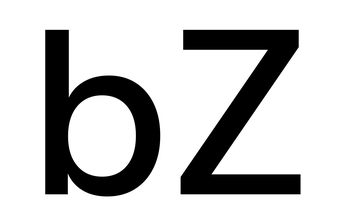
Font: InstrumentSans_Medium